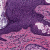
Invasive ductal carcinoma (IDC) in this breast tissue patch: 0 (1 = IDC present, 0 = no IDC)